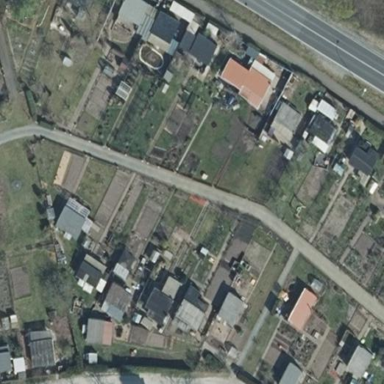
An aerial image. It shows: Allotments area.